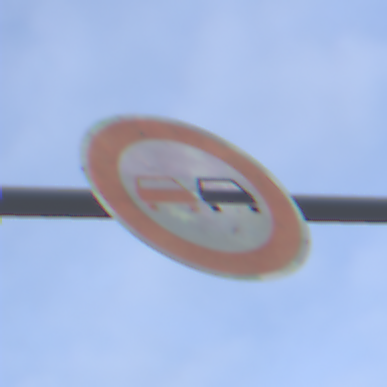
Verkehrszeichen: Ueberholverbot
Umgebung: Outdoor, Nature
Tageszeit: MorningAfternoon
Wetter: PartlyCloudy
Licht: Natural
Jahreszeit: NotSpecified
Kontrast: MediumContrast